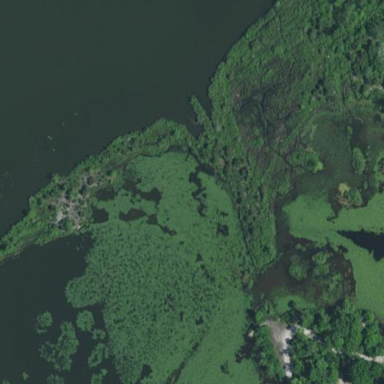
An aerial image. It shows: Beautiful lake surrounded by nature.